Question: I want to center horizontally and vertically block L3 on this image, can you help me with the layout structure to use. ON the right side is current structure of the menu. Thanks.

Here is the layout.xml code:
'''
<?xml version="1.0" encoding="utf-8"?>
<RelativeLayout xmlns:android="http://schemas.android.com/apk/res/android"
xmlns:tools="http://schemas.android.com/tools"
android:id="@+id/BaseLayout"
android:layout_width="fill_parent"
android:layout_height="fill_parent"
android:background="@color/mainmenu_background" >
<ImageView
android:layout_width="fill_parent"
android:layout_height="fill_parent"
android:scaleType="fitXY"
android:src="@drawable/main_menu_background" />
<LinearLayout
android:id="@+id/l1"
android:layout_width="wrap_content"
android:layout_height="fill_parent"
android:orientation="vertical" >
<!-- Top menu -->
<LinearLayout
android:id="@+id/l2"
android:layout_width="wrap_content"
android:layout_height="wrap_content"
android:orientation="horizontal" >
<RelativeLayout
android:id="@+id/TopMenuHolder"
android:layout_width="fill_parent"
android:layout_height="wrap_content"
android:background="@drawable/main_menu_background_header"
android:gravity="left"
android:orientation="horizontal"
android:visibility="visible" >
<ImageView
android:id="@+id/logo"
android:layout_width="wrap_content"
android:layout_height="wrap_content"
android:layout_centerVertical="true"
android:src="@drawable/logo" />
<LinearLayout
android:id="@+id/TopRightButtonsHolder"
android:layout_width="wrap_content"
android:layout_height="wrap_content"
android:layout_alignParentRight="true"
android:layout_centerVertical="true"
android:orientation="horizontal"
android:visibility="visible" >
<RelativeLayout
android:id="@+id/sinscrire"
android:layout_width="wrap_content"
android:layout_height="wrap_content" >
<ImageButton
android:id="@+id/login_registerbutton"
android:layout_width="wrap_content"
android:layout_height="wrap_content"
android:layout_centerVertical="true"
android:background="@color/transparent"
android:scaleType="fitXY"
android:src="@drawable/main_menu_sinscrire_button" />
<TextView
android:id="@+id/sinscrire_text"
android:layout_width="wrap_content"
android:layout_height="wrap_content"
android:layout_centerHorizontal="true"
android:layout_centerVertical="true"
android:text="@string/cpr_sinscrite_title_text"
android:textColor="@color/cpr_menubutton_black"
android:textSize="@dimen/cpr_small_menubutton_title_text_size"
android:textStyle="bold|italic" />
</RelativeLayout>
<RelativeLayout
android:id="@+id/connexion"
android:layout_width="wrap_content"
android:layout_height="wrap_content" >
<ImageButton
android:id="@+id/login_loginbutton"
android:layout_width="wrap_content"
android:layout_height="wrap_content"
android:layout_centerVertical="true"
android:background="@color/transparent"
android:scaleType="fitXY"
android:src="@drawable/main_menu_logout_button" />
<TextView
android:id="@+id/connexion_text"
android:layout_width="wrap_content"
android:layout_height="wrap_content"
android:layout_centerHorizontal="true"
android:layout_centerVertical="true"
android:text="@string/cpr_connexion_title_text"
android:textColor="@color/cpr_menubutton_white"
android:textSize="@dimen/cpr_small_menubutton_title_text_size"
android:textStyle="bold|italic" />
</RelativeLayout>
</LinearLayout>
</RelativeLayout>
</LinearLayout>
<!-- End of Top menu -->
<!-- Middle menu -->
<LinearLayout
android:id="@+id/l3"
android:layout_width="wrap_content"
android:layout_height="fill_parent"
android:layout_gravity="center_vertical|center_horizontal"
android:orientation="vertical" >
<RelativeLayout
android:id="@+id/MiddleMenu"
android:layout_width="wrap_content"
android:layout_height="wrap_content"
android:layout_gravity="center_vertical|center_horizontal" >
<LinearLayout
android:id="@+id/MiddleLeftButtonsHolder"
android:layout_width="wrap_content"
android:layout_height="wrap_content"
android:gravity="left"
android:orientation="horizontal"
android:visibility="visible" >
<RelativeLayout
android:id="@+id/Parametres"
android:layout_width="wrap_content"
android:layout_height="wrap_content" >
<ImageButton
android:id="@+id/optionsmenu_settings"
android:layout_width="wrap_content"
android:layout_height="wrap_content"
android:layout_centerVertical="true"
android:background="@color/transparent"
android:scaleType="fitXY"
android:src="@drawable/main_menu_options_button" />
<LinearLayout
android:id="@+id/options_container"
android:layout_width="wrap_content"
android:layout_height="wrap_content"
android:layout_centerInParent="true"
android:layout_gravity="left"
android:orientation="horizontal" >
<ImageView
android:layout_width="wrap_content"
android:layout_height="wrap_content"
android:background="@drawable/options_icon" />
<TextView
android:id="@+id/parametres_text"
android:layout_width="wrap_content"
android:layout_height="wrap_content"
android:text="@string/cpr_parametres_title_text"
android:textColor="@color/cpr_menubutton_black"
android:textSize="@dimen/cpr_small_menubutton_title_text_size"
android:textStyle="bold|italic" />
</LinearLayout>
</RelativeLayout>
<RelativeLayout
android:id="@+id/Aide"
android:layout_width="wrap_content"
android:layout_height="wrap_content" >
<ImageButton
android:id="@+id/optionsmenu_info"
android:layout_width="wrap_content"
android:layout_height="wrap_content"
android:layout_centerVertical="true"
android:background="@color/transparent"
android:scaleType="fitXY"
android:src="@drawable/main_menu_help_button" />
<LinearLayout
android:id="@+id/help_container"
android:layout_width="wrap_content"
android:layout_height="wrap_content"
android:layout_centerInParent="true"
android:layout_gravity="left"
android:orientation="horizontal" >
<ImageView
android:layout_width="wrap_content"
android:layout_height="wrap_content"
android:background="@drawable/help_icon" />
<TextView
android:id="@+id/aide_text"
android:layout_width="wrap_content"
android:layout_height="wrap_content"
android:text="@string/cpr_aide_title_text"
android:textColor="@color/cpr_menubutton_black"
android:textSize="@dimen/cpr_small_menubutton_title_text_size"
android:textStyle="bold|italic" />
</LinearLayout>
</RelativeLayout>
</LinearLayout>
<LinearLayout
android:id="@+id/MiddleRightButtonsHolder"
android:layout_width="wrap_content"
android:layout_height="wrap_content"
android:layout_centerVertical="true"
android:layout_toRightOf="@id/MiddleLeftButtonsHolder"
android:orientation="horizontal"
android:visibility="visible" >
<RelativeLayout
android:id="@+id/Caisse"
android:layout_width="wrap_content"
android:layout_height="wrap_content" >
<ImageButton
android:id="@+id/cashiericon"
android:layout_width="wrap_content"
android:layout_height="wrap_content"
android:layout_centerVertical="true"
android:background="@color/transparent"
android:scaleType="fitXY"
android:src="@drawable/main_menu_cashier_button" />
<LinearLayout
android:id="@+id/caisse_container"
android:layout_width="wrap_content"
android:layout_height="wrap_content"
android:layout_centerInParent="true"
android:layout_gravity="left"
android:orientation="horizontal" >
<ImageView
android:layout_width="wrap_content"
android:layout_height="wrap_content"
android:background="@drawable/cashier_icon" />
<TextView
android:id="@+id/caisse_text"
android:layout_width="wrap_content"
android:layout_height="wrap_content"
android:text="@string/cpr_caisse_title_text"
android:textColor="@color/cpr_menubutton_white"
android:textSize="@dimen/cpr_small_menubutton_title_text_size"
android:textStyle="bold|italic" />
</LinearLayout>
</RelativeLayout>
</LinearLayout>
</RelativeLayout>
<!-- End of Middle menu -->
<!-- Main menu -->
<RelativeLayout
android:id="@+id/MainMenu"
android:layout_width="wrap_content"
android:layout_height="wrap_content"
android:layout_below="@id/MiddleMenu"
android:layout_marginBottom="5dp"
android:layout_marginLeft="10dp"
android:layout_marginRight="10dp"
android:layout_marginTop="10dp" >
<ImageView
android:id="@+id/main_menu_black_rect"
android:layout_width="wrap_content"
android:layout_height="wrap_content"
android:layout_alignParentLeft="true"
android:layout_centerVertical="true"
android:scaleType="fitXY"
android:src="@drawable/main_menu_black_rect" />
<RelativeLayout
android:id="@+id/play_for_real"
android:layout_width="wrap_content"
android:layout_height="wrap_content"
android:layout_marginLeft="15dp"
android:layout_marginTop="20dp" >
<ImageButton
android:id="@+id/realmoneybutton"
android:layout_width="wrap_content"
android:layout_height="wrap_content"
android:layout_centerVertical="true"
android:background="@color/transparent"
android:scaleType="fitStart"
android:src="@drawable/main_menu_play_for_real_button" />
<ImageView
android:id="@+id/play_for_real_img_icon"
android:layout_width="wrap_content"
android:layout_height="wrap_content"
android:layout_alignBottom="@id/realmoneybutton"
android:layout_alignRight="@id/realmoneybutton"
android:background="@color/transparent"
android:src="@drawable/main_menu_play_for_real_button_icon" />
<LinearLayout
android:id="@+id/play_for_money_text_container"
android:layout_width="wrap_content"
android:layout_height="wrap_content"
android:layout_margin="5dp"
android:orientation="vertical" >
<TextView
android:id="@+id/play_for_real_title"
android:layout_width="wrap_content"
android:layout_height="wrap_content"
android:text="@string/cpr_play_for_real_title_text"
android:textColor="@color/cpr_menubutton_white"
android:textSize="@dimen/cpr_menubutton_title_text_size"
android:textStyle="bold" />
<TextView
android:id="@+id/play_for_real_desc"
android:layout_width="221dp"
android:layout_height="wrap_content"
android:text="@string/cpr_play_for_real_title_desc"
android:textColor="@color/cpr_menubutton_white"
android:textSize="@dimen/cpr_menubutton_desc_text_size" />
</LinearLayout>
</RelativeLayout>
<RelativeLayout
android:id="@+id/play_for_fun"
android:layout_width="wrap_content"
android:layout_height="wrap_content"
android:layout_below="@id/play_for_real"
android:layout_marginLeft="15dp"
android:layout_marginTop="5dp" >
<ImageButton
android:id="@+id/playmoneybutton"
android:layout_width="wrap_content"
android:layout_height="wrap_content"
android:layout_centerVertical="true"
android:background="@color/transparent"
android:scaleType="fitXY"
android:src="@drawable/main_menu_play_for_fun_button" />
<ImageView
android:id="@+id/play_for_fun_img_icon"
android:layout_width="wrap_content"
android:layout_height="wrap_content"
android:layout_alignBottom="@id/playmoneybutton"
android:layout_alignRight="@id/playmoneybutton"
android:background="@color/transparent"
android:src="@drawable/main_menu_play_for_fun_button_icon" />
<LinearLayout
android:id="@+id/play_for_fun_text_container"
android:layout_width="wrap_content"
android:layout_height="wrap_content"
android:layout_margin="5dp"
android:orientation="vertical" >
<TextView
android:id="@+id/play_for_fun_title"
android:layout_width="wrap_content"
android:layout_height="wrap_content"
android:text="@string/cpr_play_for_fun_title_text"
android:textColor="@color/cpr_menubutton_white"
android:textSize="@dimen/cpr_menubutton_title_text_size"
android:textStyle="bold" />
<TextView
android:id="@+id/play_for_fun_desc"
android:layout_width="221dp"
android:layout_height="wrap_content"
android:text="@string/cpr_play_for_fun_title_desc"
android:textColor="@color/cpr_menubutton_white"
android:textSize="@dimen/cpr_menubutton_desc_text_size" />
</LinearLayout>
</RelativeLayout>
<RelativeLayout
android:id="@+id/tutoriel"
android:layout_width="wrap_content"
android:layout_height="wrap_content"
android:layout_below="@id/play_for_fun"
android:layout_marginLeft="15dp"
android:layout_marginTop="5dp" >
<ImageButton
android:id="@id/previewbutton"
android:layout_width="wrap_content"
android:layout_height="wrap_content"
android:layout_centerVertical="true"
android:background="@color/transparent"
android:scaleType="fitXY"
android:src="@drawable/main_menu_tutorial_button" />
<TextView
android:id="@+id/tutoriel_title"
android:layout_width="wrap_content"
android:layout_height="wrap_content"
android:layout_centerVertical="true"
android:text="@string/cpr_tutoriel_title_text"
android:textColor="@color/cpr_menubutton_white"
android:textSize="@dimen/cpr_menubutton_title_text_size"
android:textStyle="bold" />
</RelativeLayout>
</RelativeLayout>
</LinearLayout>
<!-- End of Main menu -->
</LinearLayout>
<!-- End of Main Container -->
</RelativeLayout>
'''
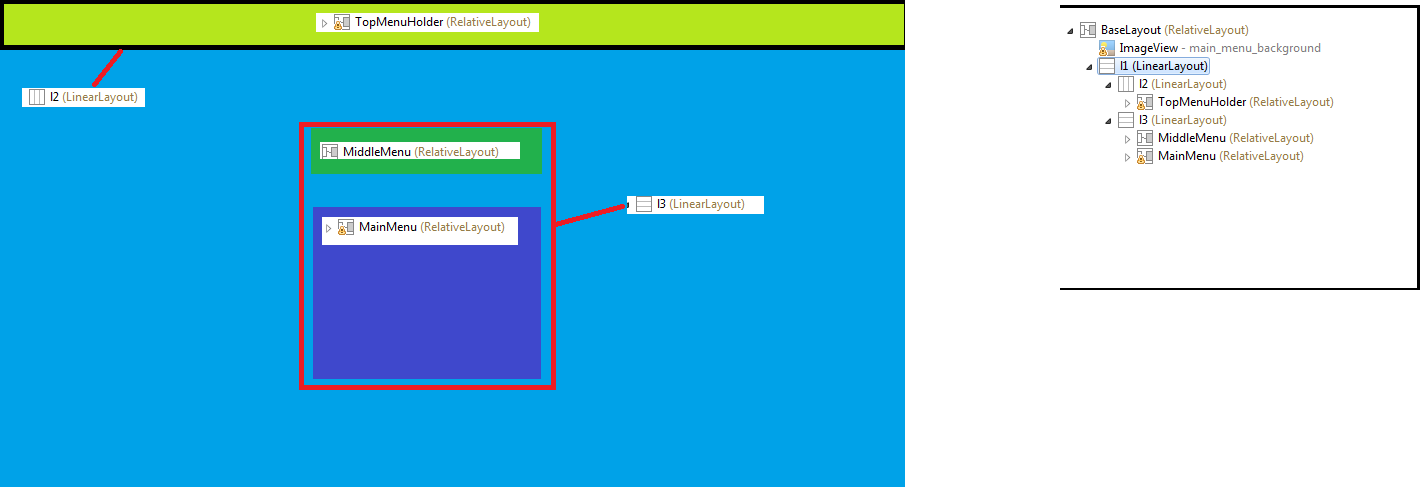
Answer: Here is a Linear Layout with a Relative Layout centered inside.
Move your code from the "l3" layout to the "l4" layout:

'''
<?xml version="1.0" encoding="utf-8"?>
<LinearLayout xmlns:android="http://schemas.android.com/apk/res/android"
android:id="@+id/l1"
android:layout_width="match_parent"
android:layout_height="match_parent"
android:orientation="vertical" >
<LinearLayout
android:id="@+id/l2"
android:layout_width="match_parent"
android:layout_height="wrap_content"
android:background="#56a"
android:orientation="vertical" >
<TextView
android:layout_width="match_parent"
android:layout_height="wrap_content"
android:layout_gravity="center"
android:text="l2" />
</LinearLayout>
<RelativeLayout
android:id="@+id/l3"
android:layout_width="match_parent"
android:layout_height="match_parent"
android:background="#a56" >
<TextView
android:layout_width="wrap_content"
android:layout_height="wrap_content"
android:text="l3" />
<RelativeLayout
android:id="@+id/l4"
android:layout_width="100dp"
android:layout_height="100dp"
android:layout_centerHorizontal="true"
android:layout_centerVertical="true"
android:background="#5a6" >
<TextView
android:layout_width="wrap_content"
android:layout_height="wrap_content"
android:text="l4" />
</RelativeLayout>
</RelativeLayout>
</LinearLayout>
'''